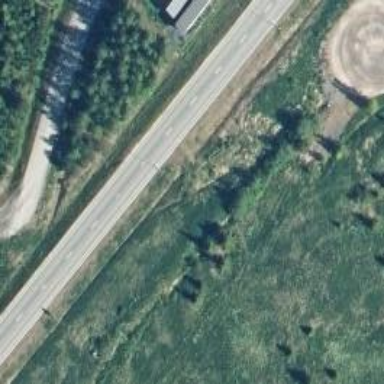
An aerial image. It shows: Asphalt road classified as trunk highway.